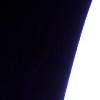
Label: space